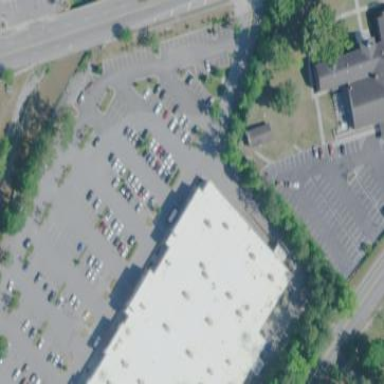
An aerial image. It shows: Department store building.